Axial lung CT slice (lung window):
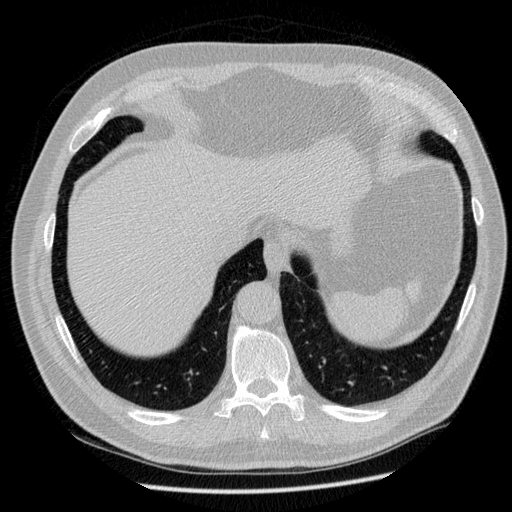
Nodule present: no